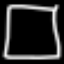
Label: square